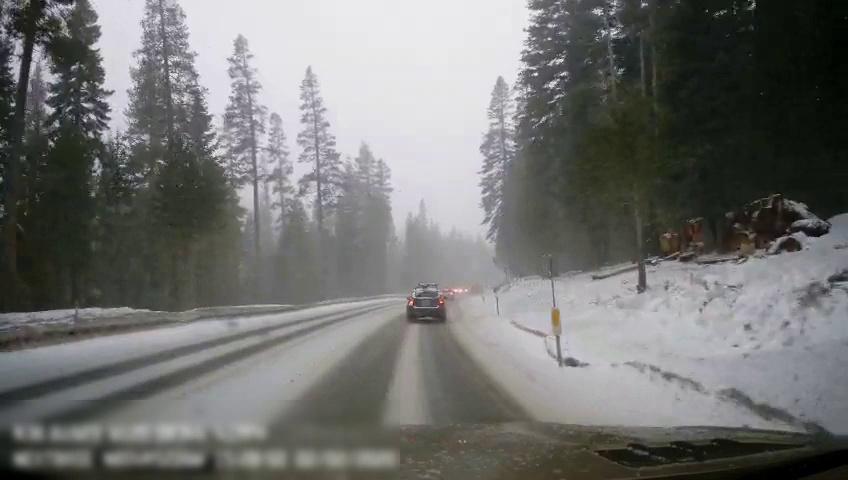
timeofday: Day
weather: Snowy
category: Drivable Space
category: Vehicles | Car
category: Vehicles | SUV